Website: walmart
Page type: customer-info-address
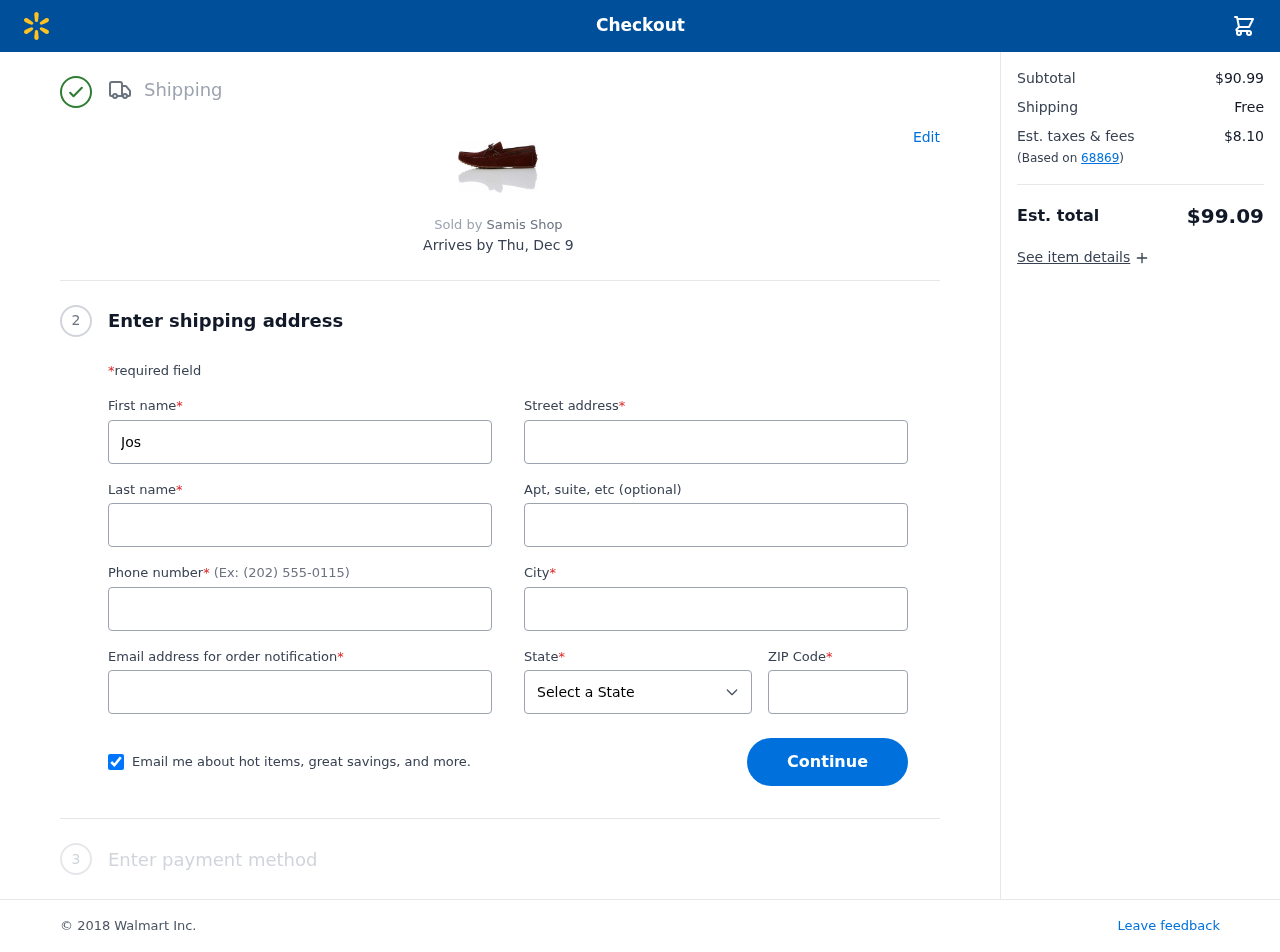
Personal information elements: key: PII_CITY
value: Sandovalshire
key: PII_EMAIL
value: joshua_kaiser@hotmail.com
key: PII_FIRSTNAME
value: Joshua
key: PII_LASTNAME
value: Kaiser
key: PII_PHONE
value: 3292336881
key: PII_POSTCODE
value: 68869
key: PII_STATE
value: Georgia
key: PII_STREET
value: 9316 Daniel Rapid Apt. 113
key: PII_STREET2
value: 574 Brandon Vista Apt. 998
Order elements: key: ORDER_DELIVERY_DATE
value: Thu, Dec 9
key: ORDER_SUBTOTAL
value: $90.99
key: ORDER_SHIPPING_COST
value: Free
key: ORDER_TAX
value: $8.10
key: ORDER_TOTAL
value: $99.09